Field crop: maize
Growth stage: 2
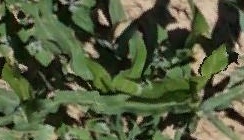
Species: maize